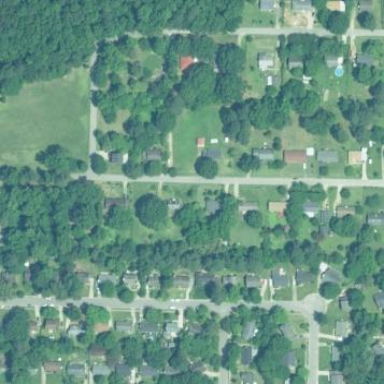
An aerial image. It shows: Residential area within neighborhood.